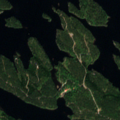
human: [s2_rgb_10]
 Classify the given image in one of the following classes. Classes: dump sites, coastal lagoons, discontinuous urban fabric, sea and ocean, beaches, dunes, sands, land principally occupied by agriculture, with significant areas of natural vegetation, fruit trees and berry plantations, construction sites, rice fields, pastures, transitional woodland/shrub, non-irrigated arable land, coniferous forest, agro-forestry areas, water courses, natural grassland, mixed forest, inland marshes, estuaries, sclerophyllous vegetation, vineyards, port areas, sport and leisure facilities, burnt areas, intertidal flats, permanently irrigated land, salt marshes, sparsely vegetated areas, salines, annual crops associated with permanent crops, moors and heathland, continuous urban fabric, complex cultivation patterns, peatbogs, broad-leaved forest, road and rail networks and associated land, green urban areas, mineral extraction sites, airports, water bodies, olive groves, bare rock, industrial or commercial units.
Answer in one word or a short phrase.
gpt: coniferous forest, mixed forest, water bodies